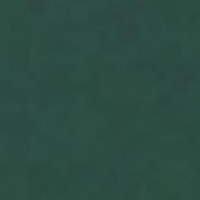
EUNIS habitat code: 14
Species observed at this site:
Araneus diadematus